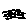
Label: fish